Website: ulta-beauty
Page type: delivery-shipping
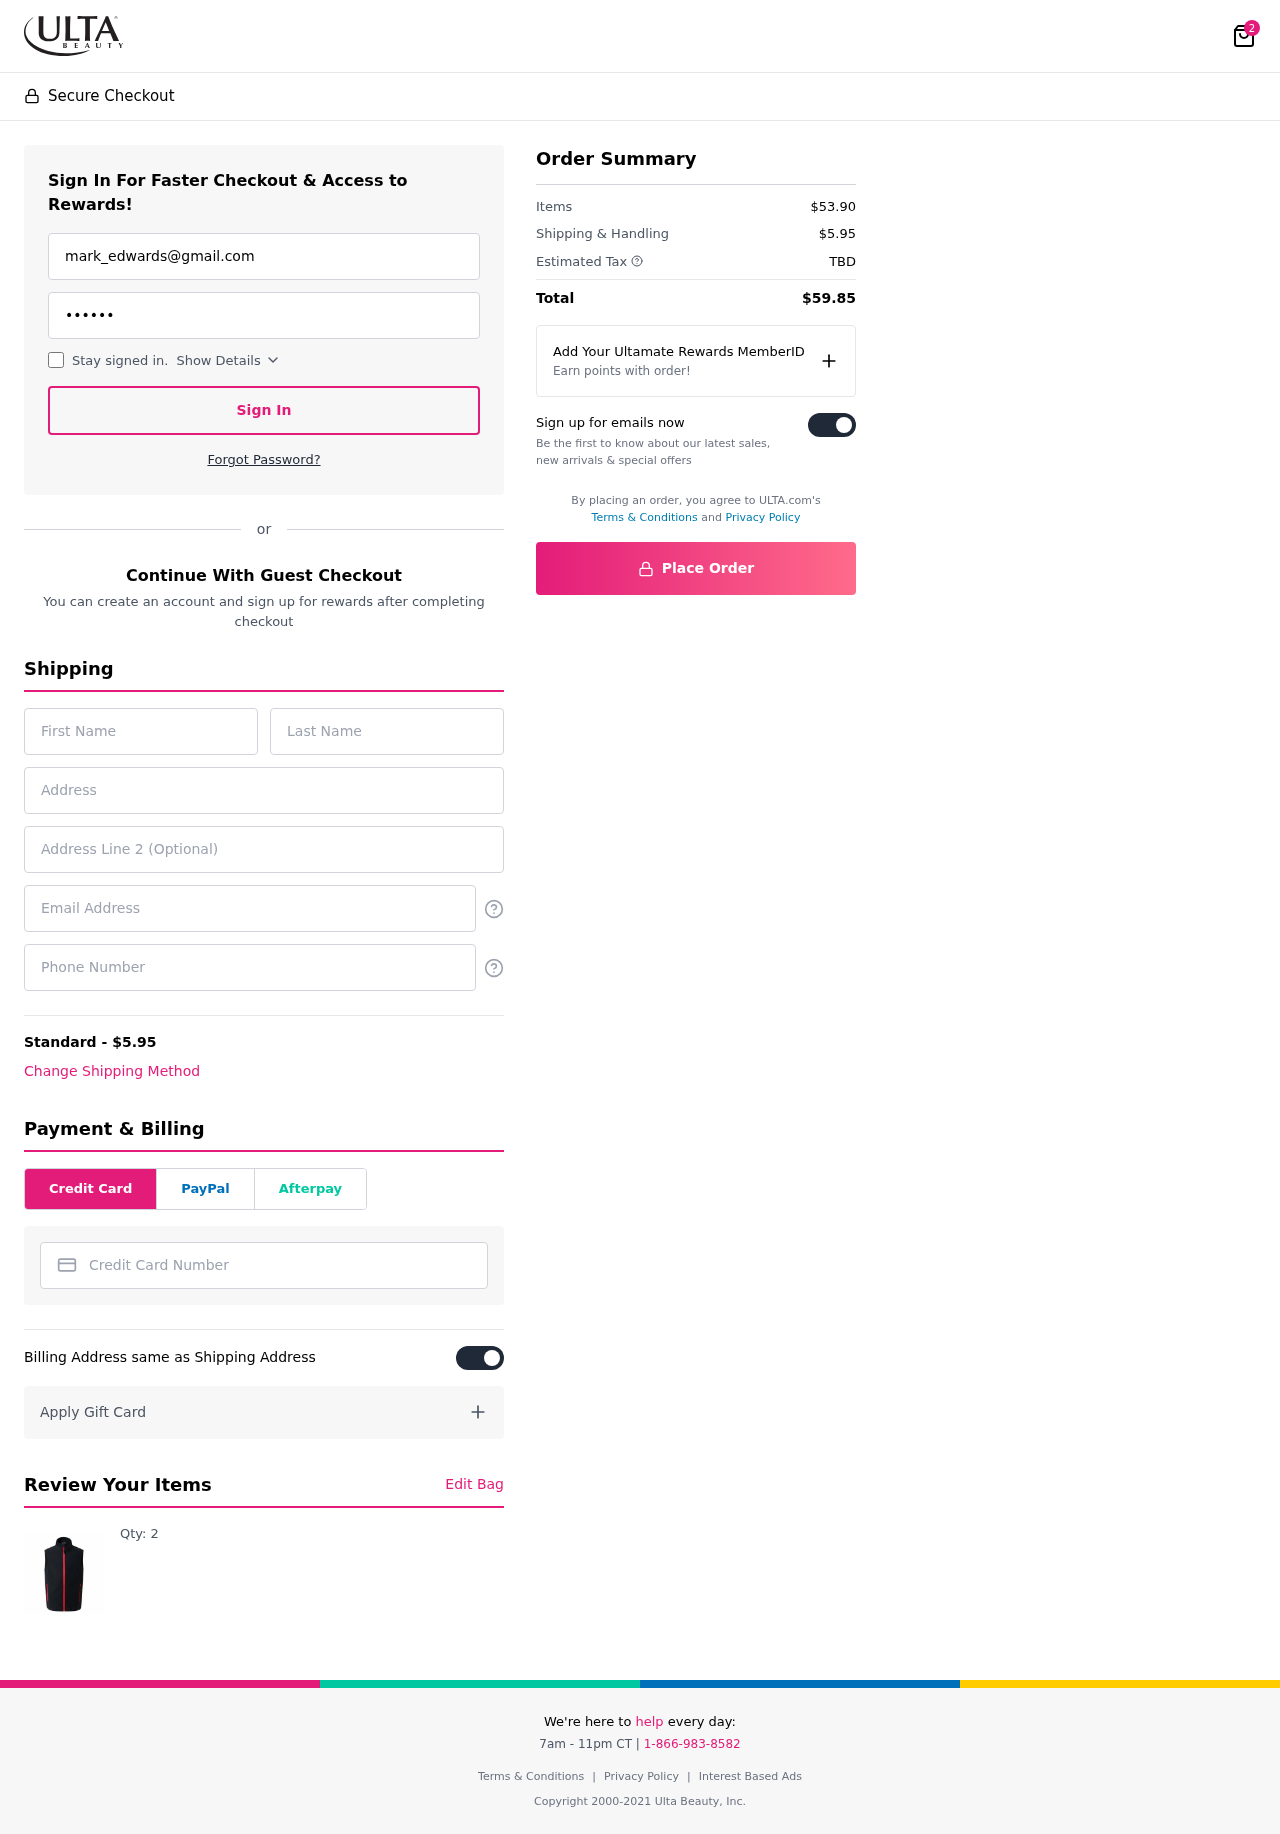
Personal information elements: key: PII_CARD_NUMBER
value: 6011 9787 2604 3327
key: PII_EMAIL
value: mark_edwards@gmail.com
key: PII_EMAIL2
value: mark_edwards@gmail.com
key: PII_FIRSTNAME
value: Mark
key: PII_LASTNAME
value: Edwards
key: PII_PHONE
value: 5838901803
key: PII_STREET
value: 6691 Valenzuela Trafficway Apt. 316
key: PII_STREET2
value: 79042 Dawn Road
Product elements: key: PRODUCT1_QUANTITY
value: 2
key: PRODUCT1
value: Qty: 2
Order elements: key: ORDER_NUM_ITEMS
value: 2
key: ORDER_SHIPPING_COST
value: $5.95
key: ORDER_SUBTOTAL
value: $53.90
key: ORDER_TAX
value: TBD
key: ORDER_TOTAL
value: $59.85